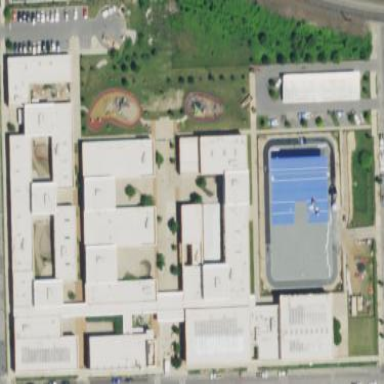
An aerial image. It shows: School.